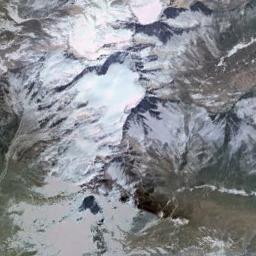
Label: snowberg